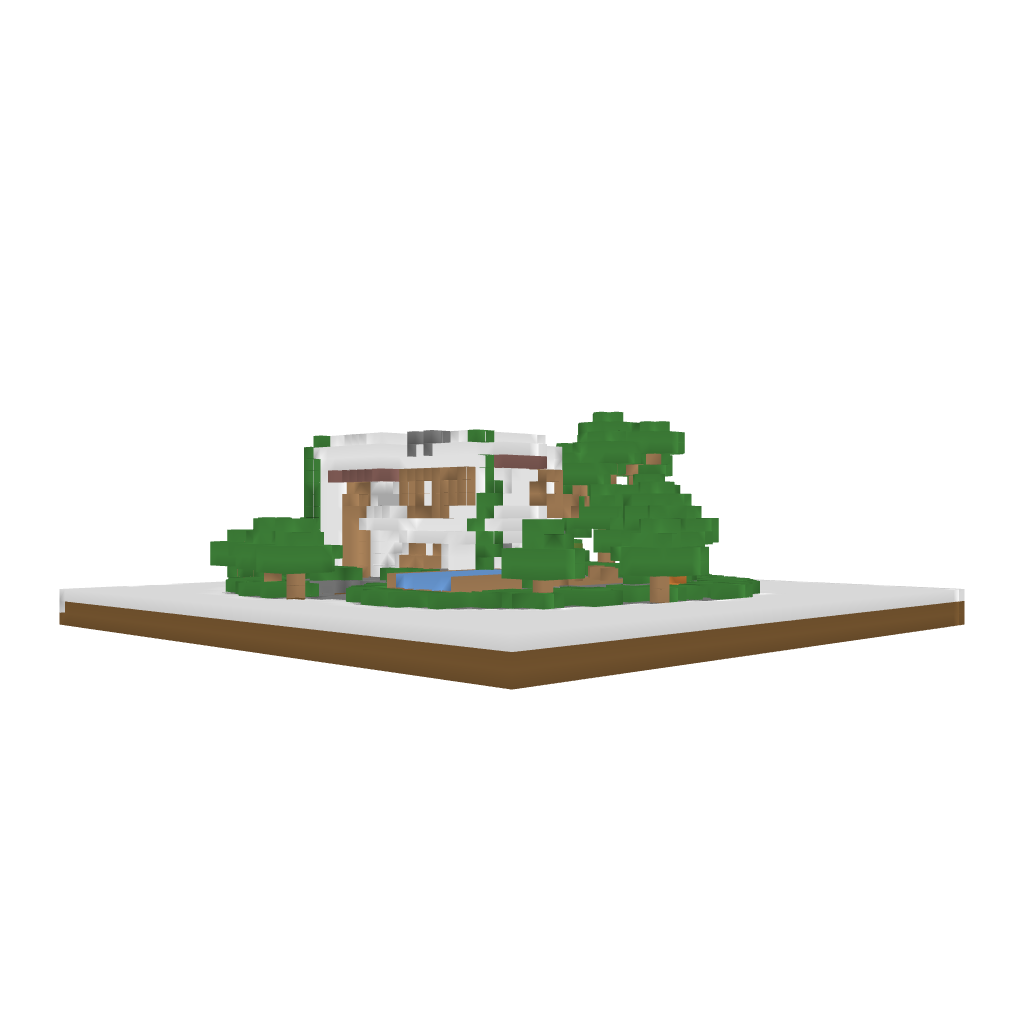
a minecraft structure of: Luxury House #5 good quality